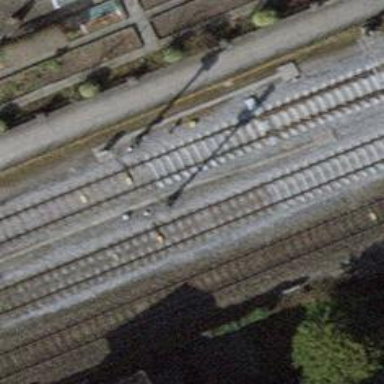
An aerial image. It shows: Railway switch.